Question: I have a little issue while printing bootstrap buttons and the solutions I found aren't working.
This solution didn't worked for me : <URL>
I've also tryed to change my browser print settings to force printing background colors without success in Firefox and Chrome.
My button looks like this :
My PHP code for that button is : 'echo "<button type="button" class="btn btn-primary btn-xs">$value</button>";'
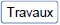
Answer: By default, the Bootstrap CSS contains this CSS which sets a bunch of styles for printing:
'''
@media print {
*, :after, :before {
color: #000!important;
text-shadow: none!important;
background: 0 0!important;
-webkit-box-shadow: none!important;
box-shadow: none!important;
}
}
'''
You can solve your issue by either:
1. Fix your CSS by removing some or all of the above lines (though you only need to remove the background and colour items.)
2. On the Bootstrap website, generate your own custom CSS with their online generator and untick the option http://getbootstrap.com/customize/.